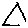
Label: triangle